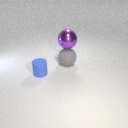
large purple metal sphere above large gray rubber sphere